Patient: sex F, age 33
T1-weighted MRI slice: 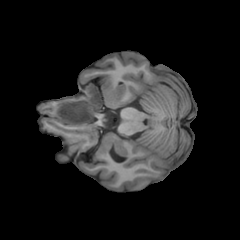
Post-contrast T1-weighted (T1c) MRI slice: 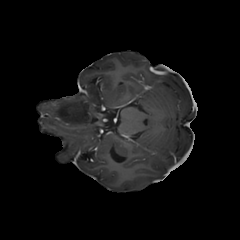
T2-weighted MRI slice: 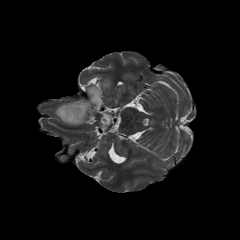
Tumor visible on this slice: yes
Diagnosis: Astrocytoma, IDH-mutant
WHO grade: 4